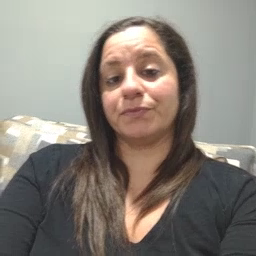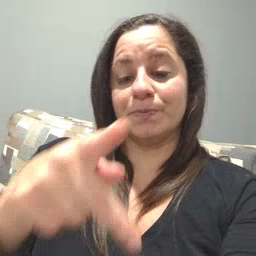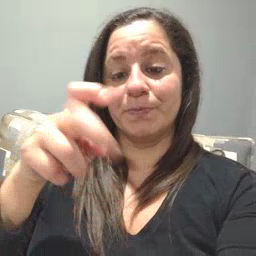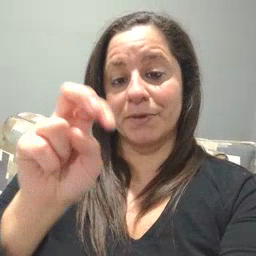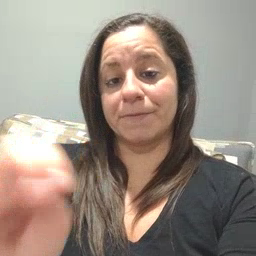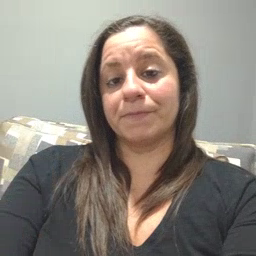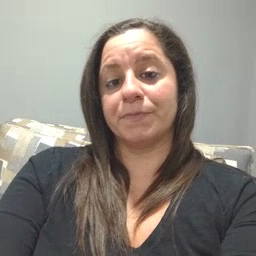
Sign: pen